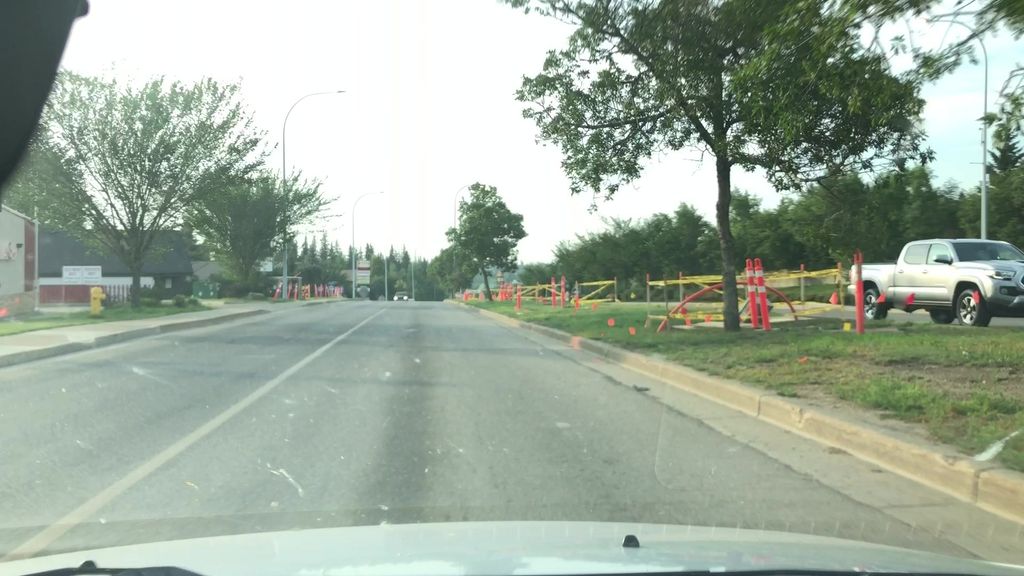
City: edmonton